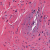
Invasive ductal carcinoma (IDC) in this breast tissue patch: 0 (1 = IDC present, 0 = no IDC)